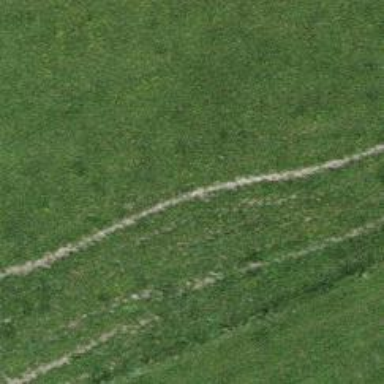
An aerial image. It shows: Unpaved path.